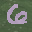
Label: 6